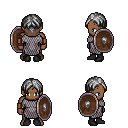
a pixel art fantasy rpg character, male body template, human, dark skin, chain mail, white pants, gray parted hairstyle, leather bracers, black shoes, shield, four views (front, back, left, right), 2x2 character sprite sheet, small pixel art, hard edges, no anti-aliasing